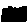
Label: cat